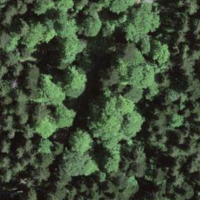
EUNIS habitat code: 43
Species observed at this site:
Stachys sylvatica
Petasites albus